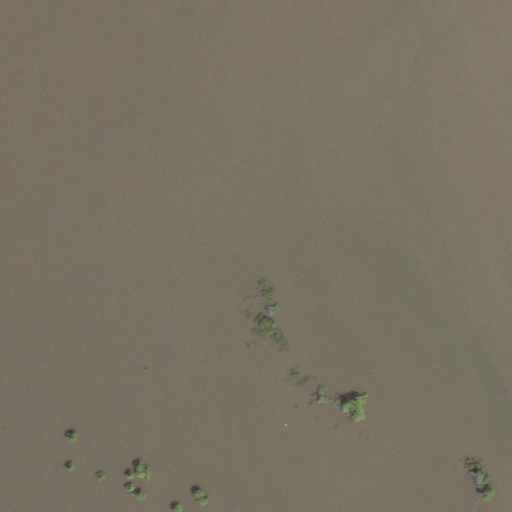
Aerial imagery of island in Louisiana named Brown Island containing open water and herbaceous wetlands